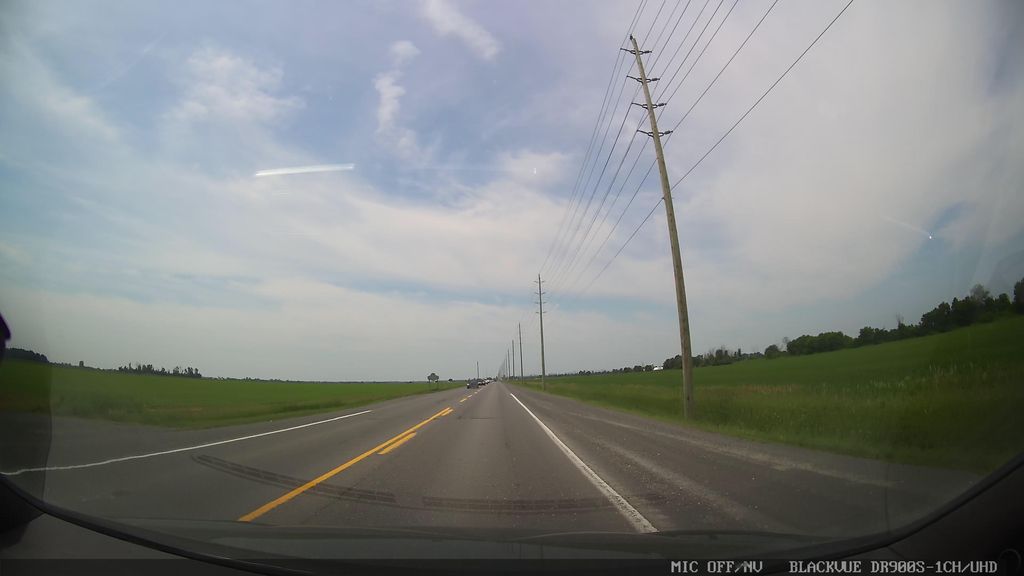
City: ottawa-gatineau